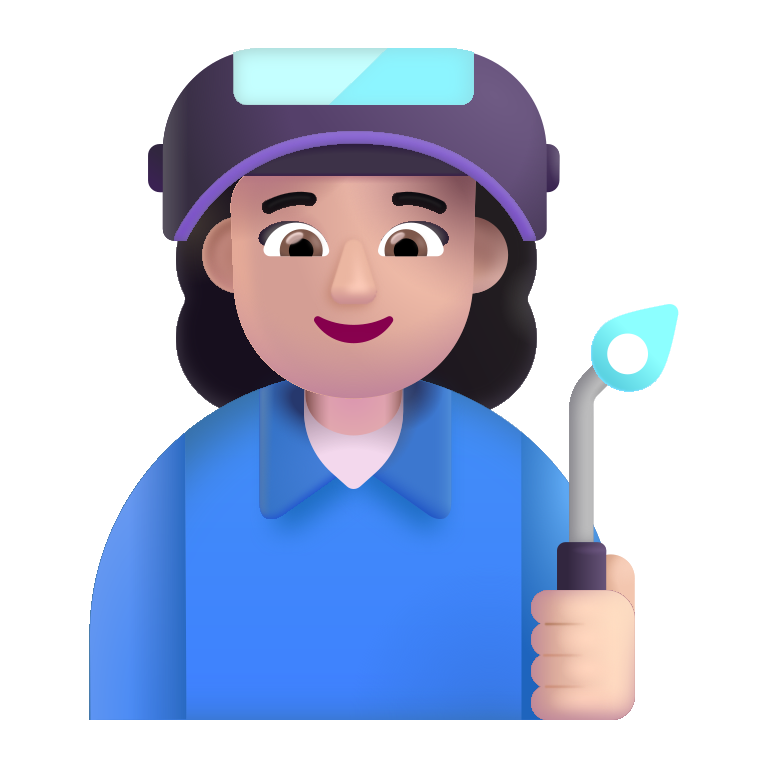
woman factory worker color light